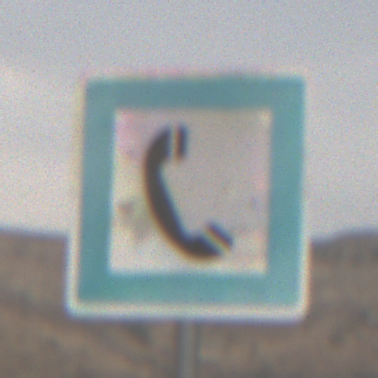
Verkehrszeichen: Fernsprecher
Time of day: MorningAfternoon
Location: Outdoor (Nature)
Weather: Overcast
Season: NotSpecified
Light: Natural